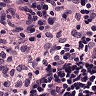
Metastatic tissue present: no